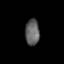
Tissue: prostate
Cell type: Fibroblasts
Senescence score: 0.9678
Nuclear area (px): 367
Mean DAPI intensity: 96.608